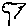
Label: tree